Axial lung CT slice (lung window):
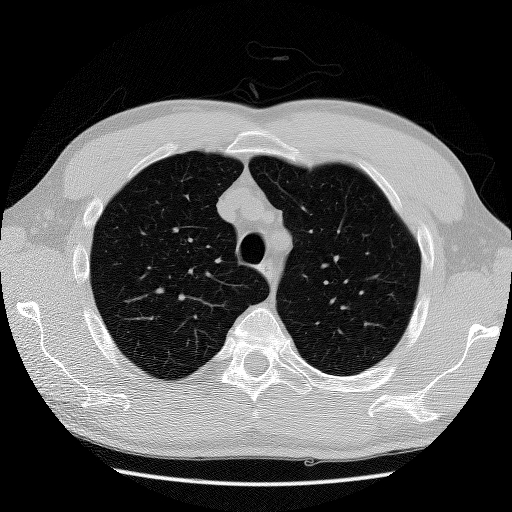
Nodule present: no